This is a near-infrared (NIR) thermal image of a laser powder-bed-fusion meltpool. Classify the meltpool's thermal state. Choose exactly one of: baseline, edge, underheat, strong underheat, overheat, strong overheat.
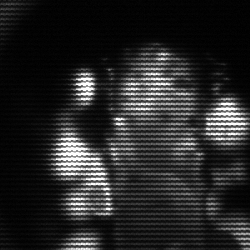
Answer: strong underheat